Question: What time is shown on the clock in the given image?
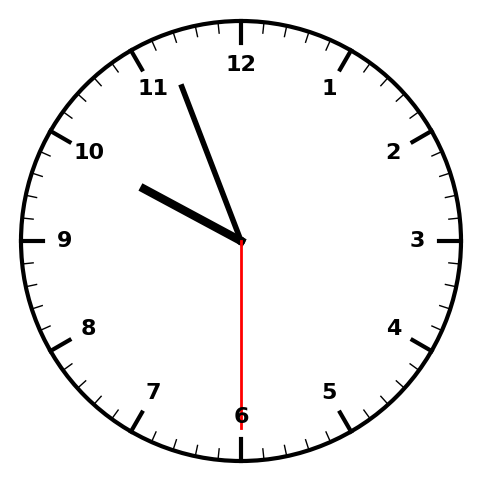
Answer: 09:56:30